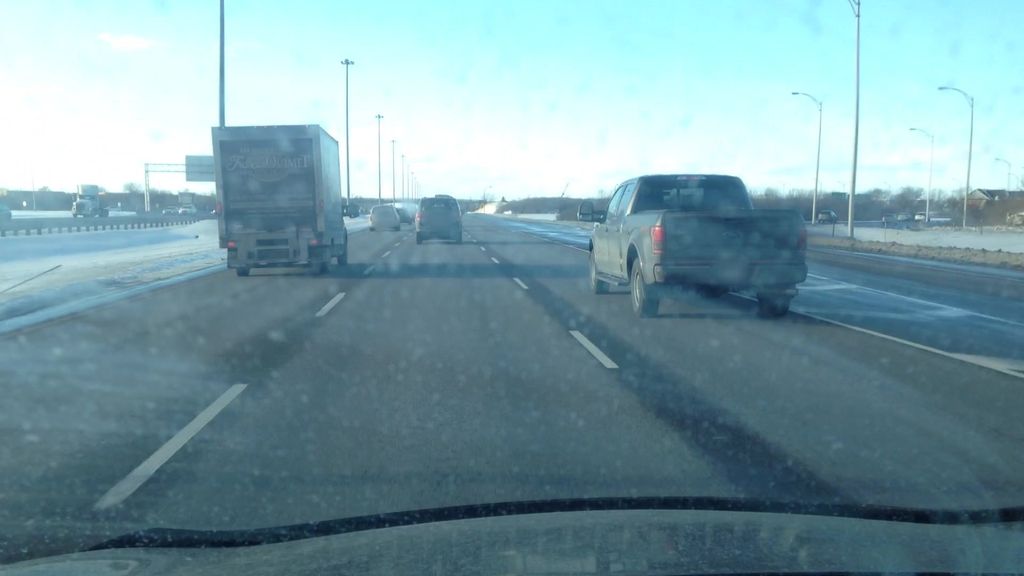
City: montreal